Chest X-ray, PA view. Patient: 32 years old, sex F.
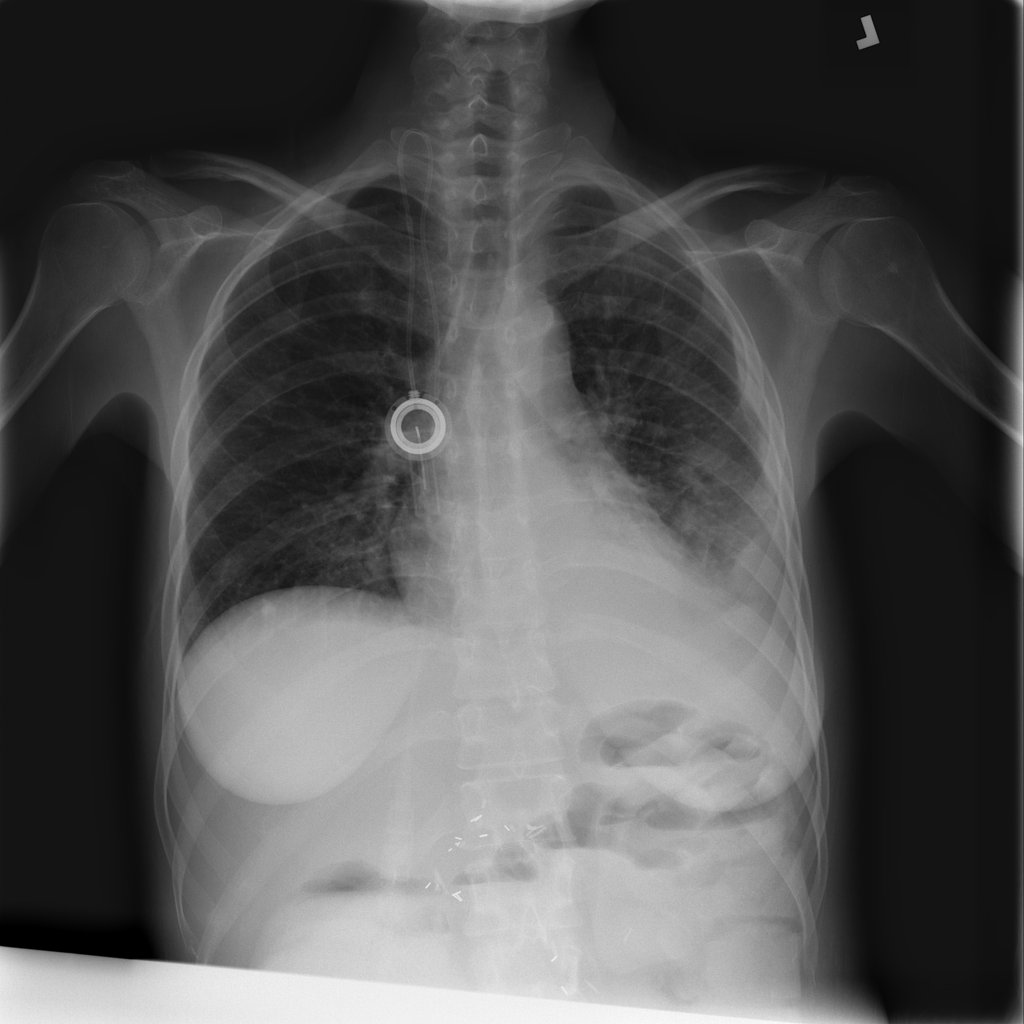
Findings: Consolidation, Effusion